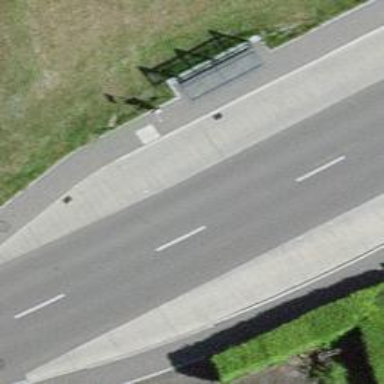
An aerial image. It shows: Public transport stop position.